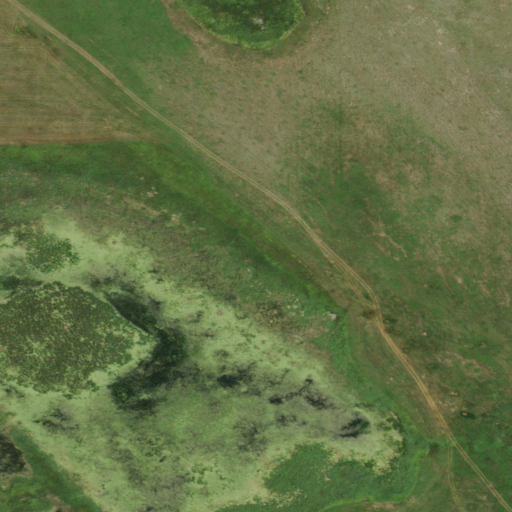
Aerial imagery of valley in Nebraska named Center Valley containing herbaceous wetlands and grassland